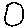
Label: circle